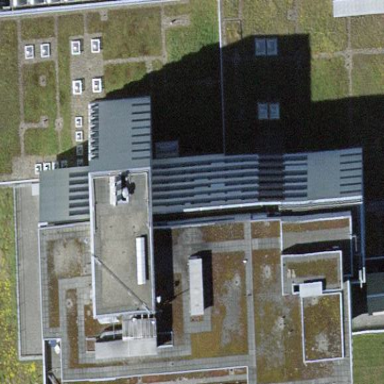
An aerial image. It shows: Hospital building.